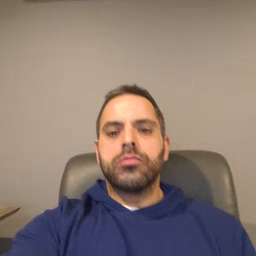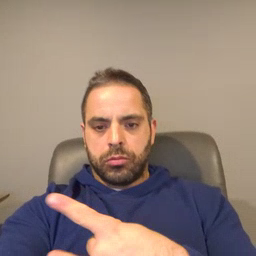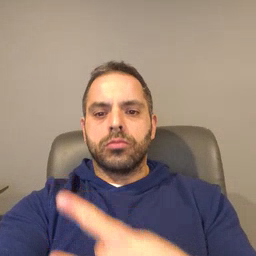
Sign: like